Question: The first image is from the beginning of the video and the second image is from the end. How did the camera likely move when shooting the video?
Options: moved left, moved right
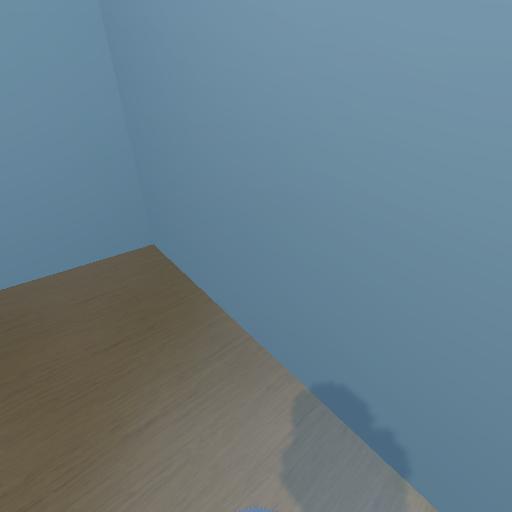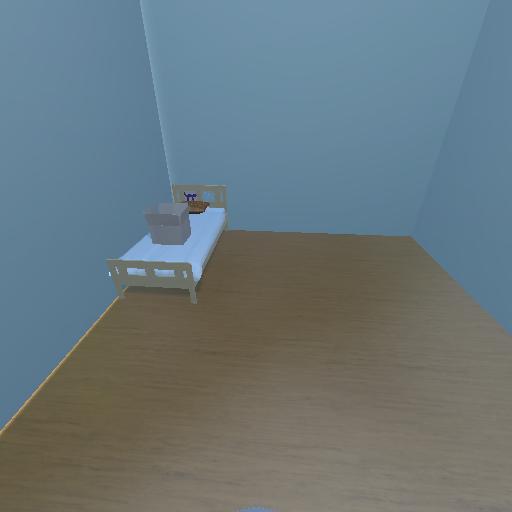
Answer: moved left